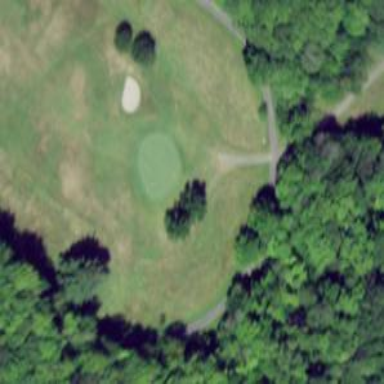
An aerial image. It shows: Golf hole.